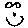
Label: smiley face